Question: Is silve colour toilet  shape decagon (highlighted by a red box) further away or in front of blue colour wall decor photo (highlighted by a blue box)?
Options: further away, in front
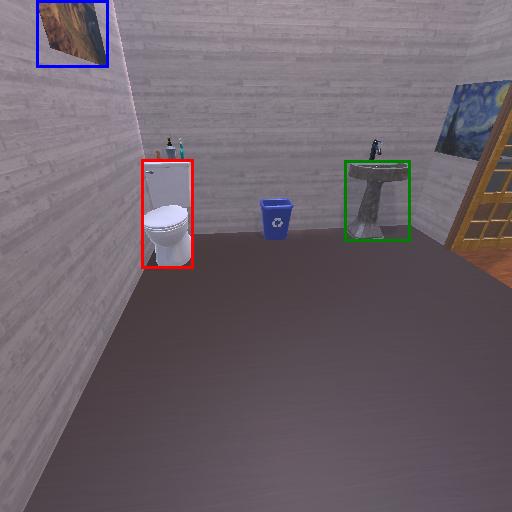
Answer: further away